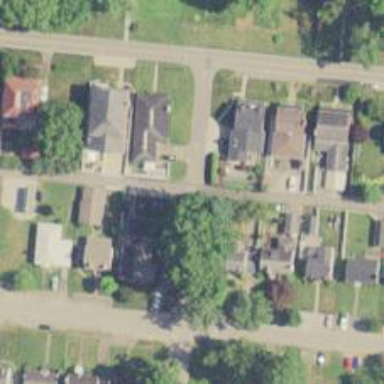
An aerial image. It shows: Alley classified as service road.